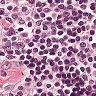
Metastatic tissue present: no